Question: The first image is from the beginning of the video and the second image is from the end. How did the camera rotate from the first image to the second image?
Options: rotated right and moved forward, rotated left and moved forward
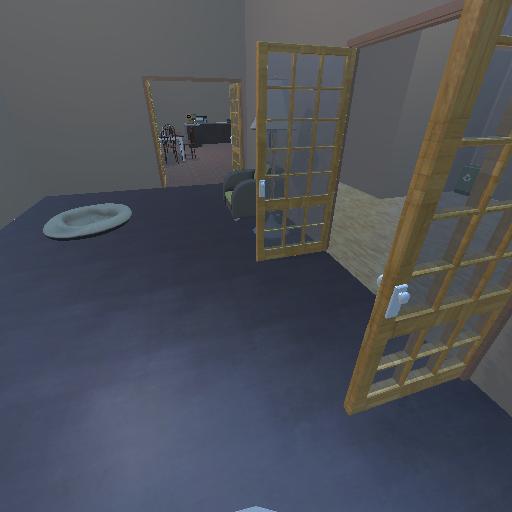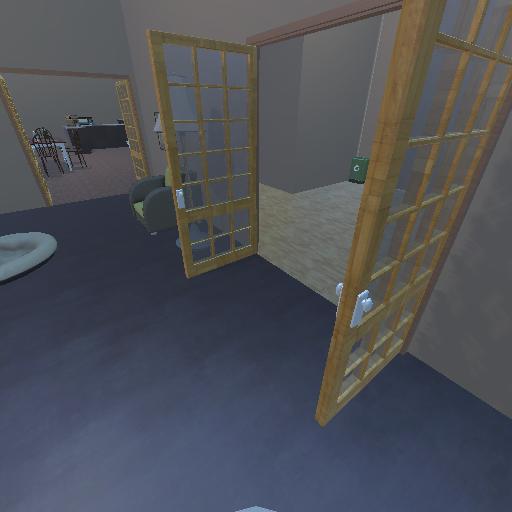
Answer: rotated right and moved forward